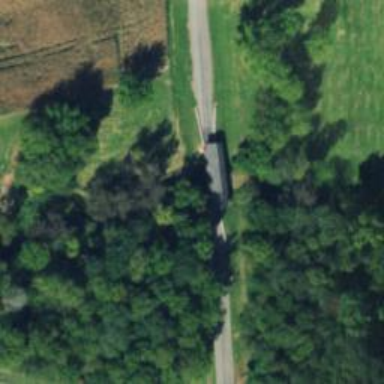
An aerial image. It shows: Covered bridge over tertiary road.